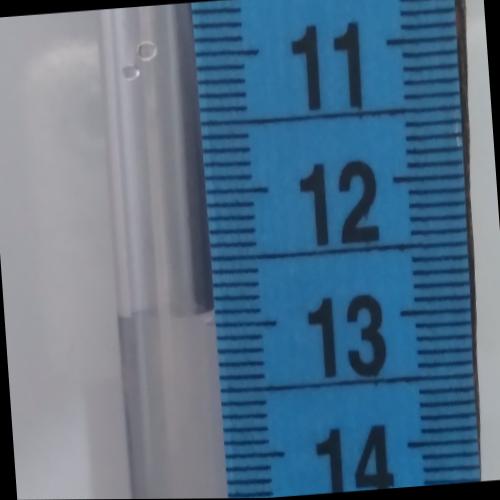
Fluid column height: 12.9 cm